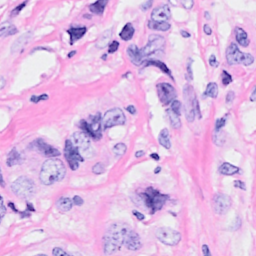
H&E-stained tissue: Breast